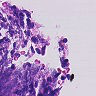
Metastatic tissue present: no